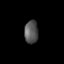
Tissue: lung
Cell type: Others
Senescence score: 0.2083
Nuclear area (px): 312
Mean DAPI intensity: 86.173